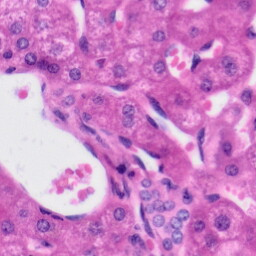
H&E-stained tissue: Liver